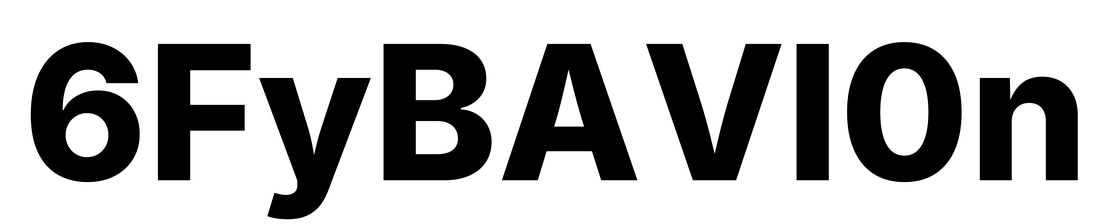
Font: Inter_ExtraBold